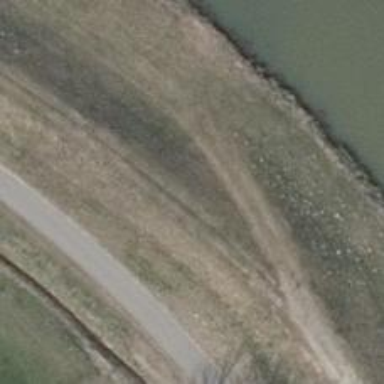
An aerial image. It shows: Embankment has been constructed as man-made feature.